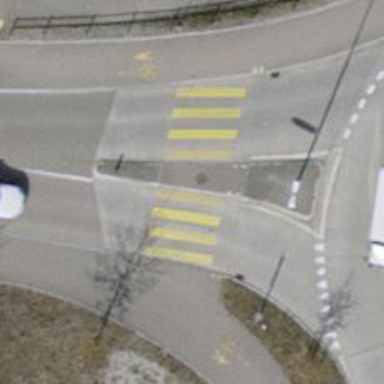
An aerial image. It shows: Asphalt cycleway with crossing.